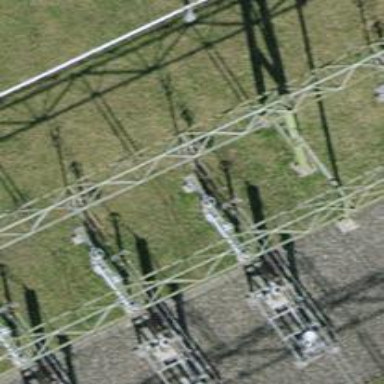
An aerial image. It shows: Insulator used in power equipment.